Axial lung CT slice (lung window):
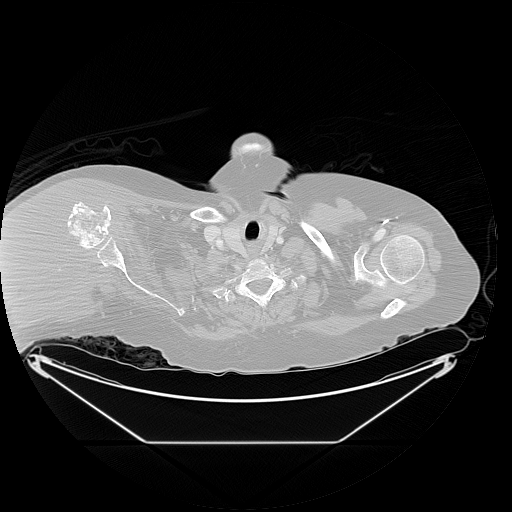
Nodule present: no